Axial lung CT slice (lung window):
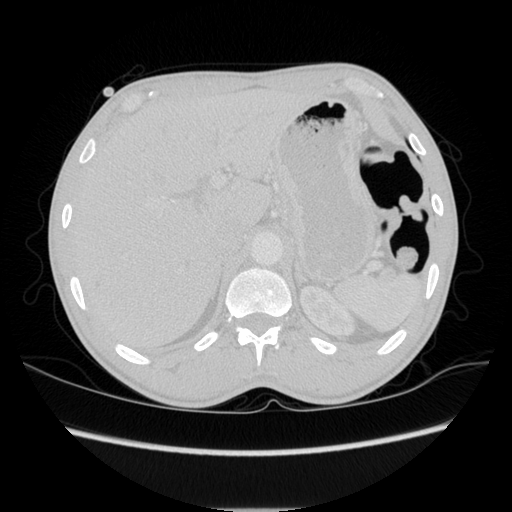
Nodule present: no